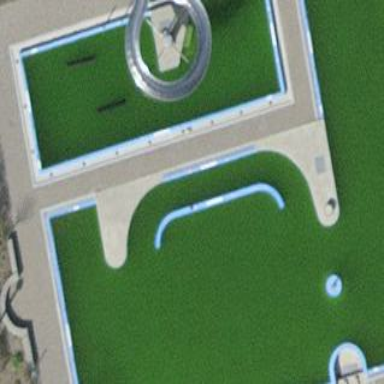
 perfect for swimming and other water activities."